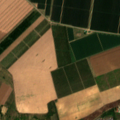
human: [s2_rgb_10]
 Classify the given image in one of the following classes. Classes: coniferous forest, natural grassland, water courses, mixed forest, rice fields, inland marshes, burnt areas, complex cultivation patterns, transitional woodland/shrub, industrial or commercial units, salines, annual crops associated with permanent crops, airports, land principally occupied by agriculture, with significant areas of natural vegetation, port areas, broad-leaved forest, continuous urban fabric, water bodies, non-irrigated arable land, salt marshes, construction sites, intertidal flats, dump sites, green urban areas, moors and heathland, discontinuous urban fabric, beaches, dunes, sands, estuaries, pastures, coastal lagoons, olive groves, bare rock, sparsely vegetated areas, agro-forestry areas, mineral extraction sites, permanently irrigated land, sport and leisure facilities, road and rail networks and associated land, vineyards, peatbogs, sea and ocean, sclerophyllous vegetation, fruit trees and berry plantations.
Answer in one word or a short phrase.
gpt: discontinuous urban fabric, industrial or commercial units, non-irrigated arable land, fruit trees and berry plantations, complex cultivation patterns, land principally occupied by agriculture, with significant areas of natural vegetation